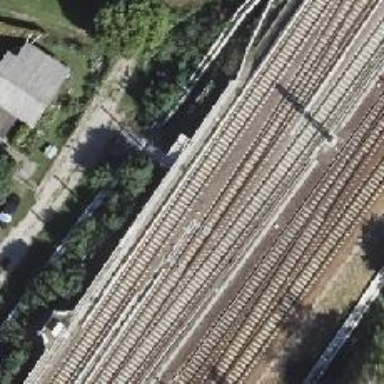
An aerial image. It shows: Railway signal.